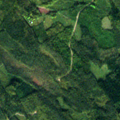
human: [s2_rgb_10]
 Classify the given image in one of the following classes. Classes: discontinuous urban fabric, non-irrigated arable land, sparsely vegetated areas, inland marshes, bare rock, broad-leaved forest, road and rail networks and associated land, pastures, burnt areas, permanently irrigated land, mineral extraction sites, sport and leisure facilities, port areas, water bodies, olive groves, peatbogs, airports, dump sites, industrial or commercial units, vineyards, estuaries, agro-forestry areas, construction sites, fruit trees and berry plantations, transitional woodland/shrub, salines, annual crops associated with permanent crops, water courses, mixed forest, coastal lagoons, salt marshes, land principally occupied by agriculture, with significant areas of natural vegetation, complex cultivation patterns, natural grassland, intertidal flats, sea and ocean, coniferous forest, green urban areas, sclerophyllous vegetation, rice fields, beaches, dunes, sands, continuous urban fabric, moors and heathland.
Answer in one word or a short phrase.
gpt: coniferous forest, mixed forest, transitional woodland/shrub